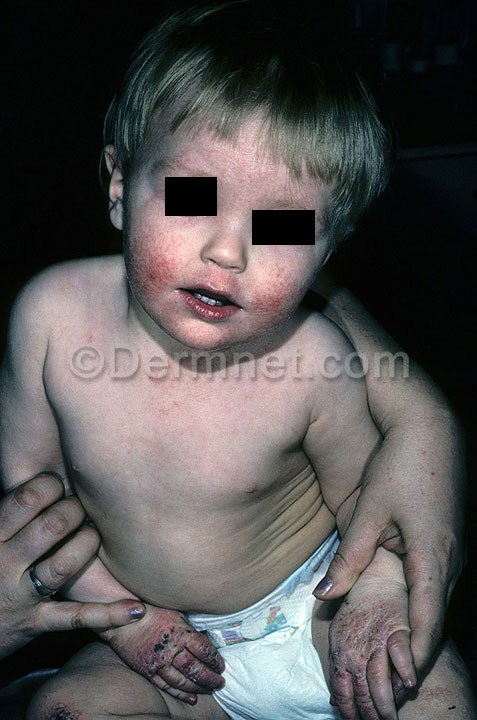
Disease: Atopic Dermatitis Photos